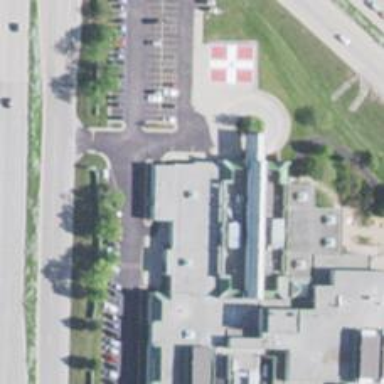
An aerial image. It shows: Hospital building.